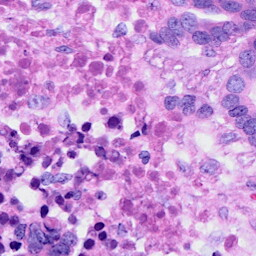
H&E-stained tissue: Ovarian